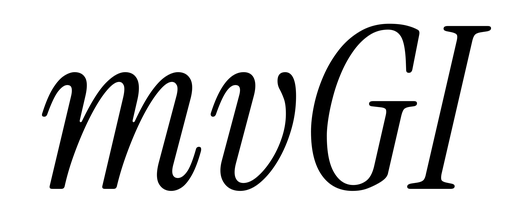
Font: InstrumentSerif-Italic